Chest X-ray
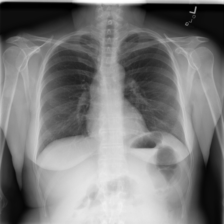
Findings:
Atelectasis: negative
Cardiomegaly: negative
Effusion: negative
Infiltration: negative
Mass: negative
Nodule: negative
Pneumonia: negative
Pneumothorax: negative
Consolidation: negative
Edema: negative
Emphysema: negative
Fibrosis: negative
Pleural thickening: negative
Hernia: negative